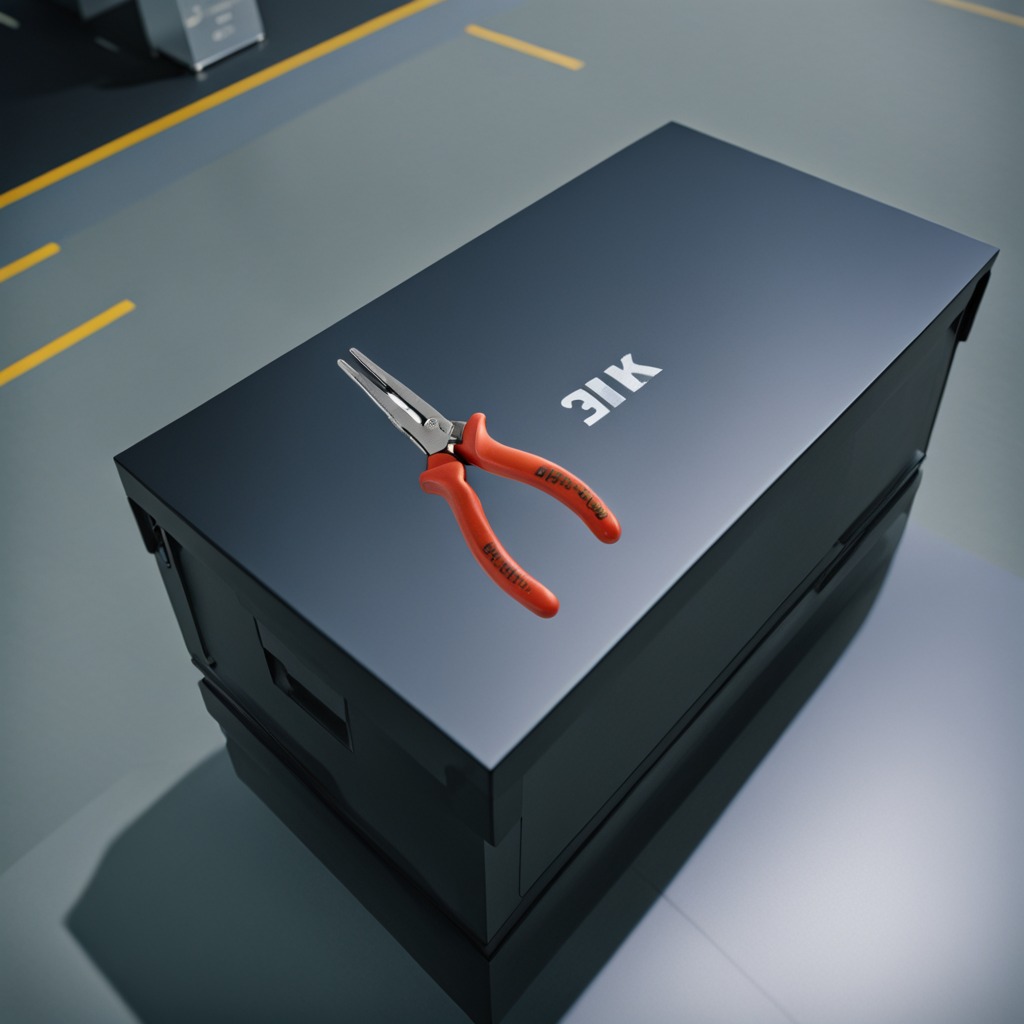
A plier is lying on the toolbox surface in an airplane hangar workshop 8K.